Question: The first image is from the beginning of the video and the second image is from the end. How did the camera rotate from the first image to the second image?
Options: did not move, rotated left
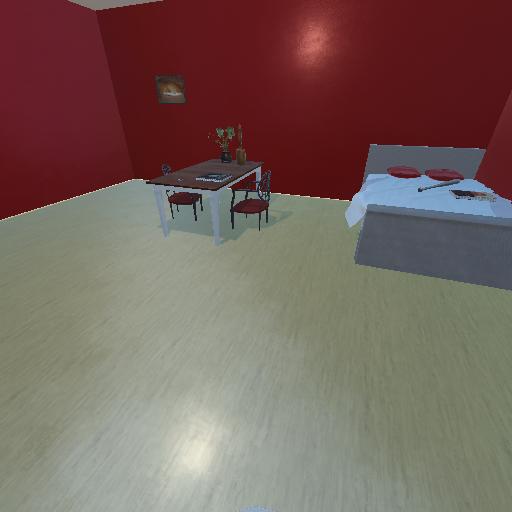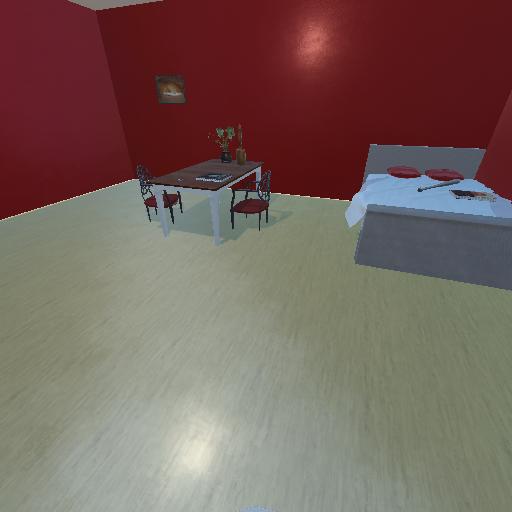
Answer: did not move